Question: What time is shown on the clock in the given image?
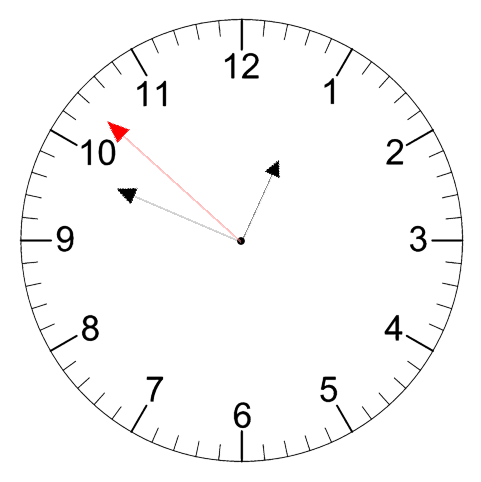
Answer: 12:48:52